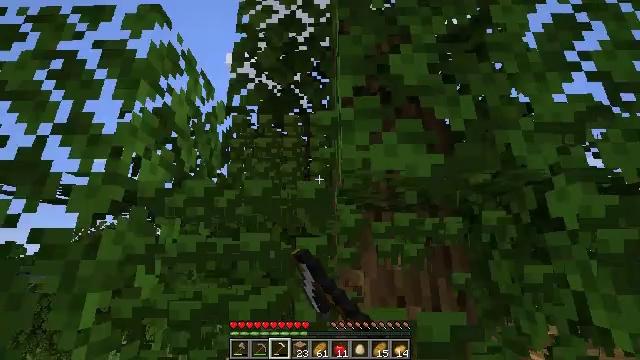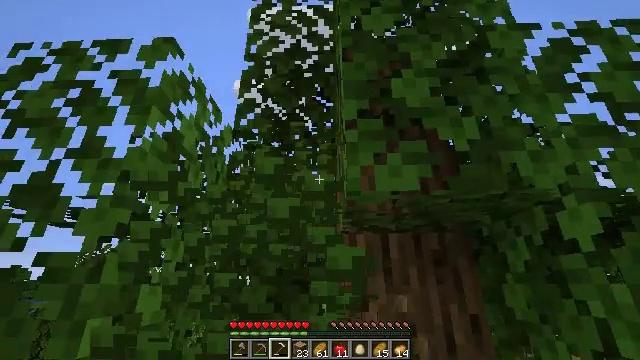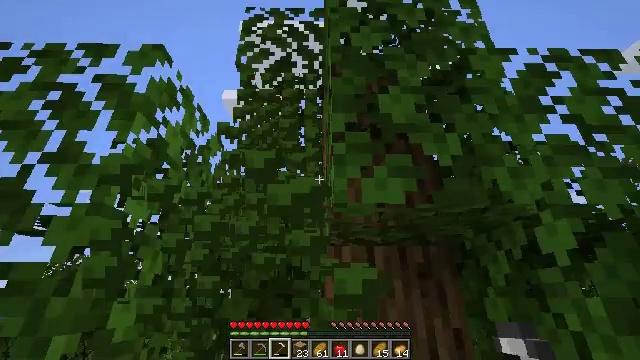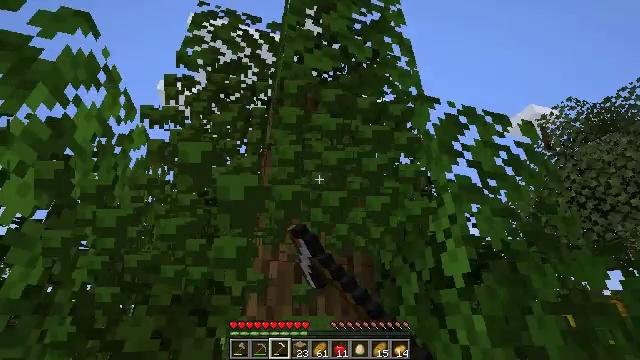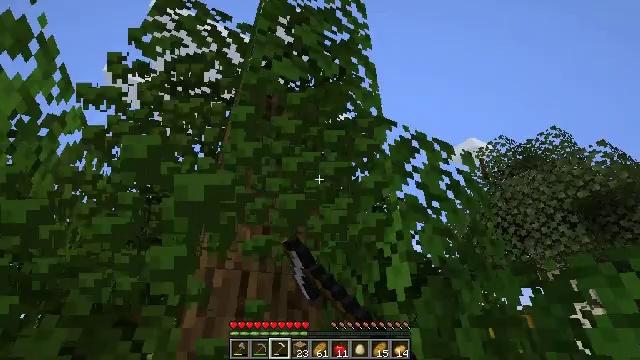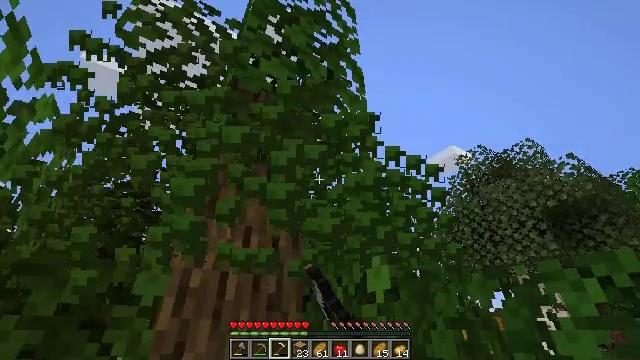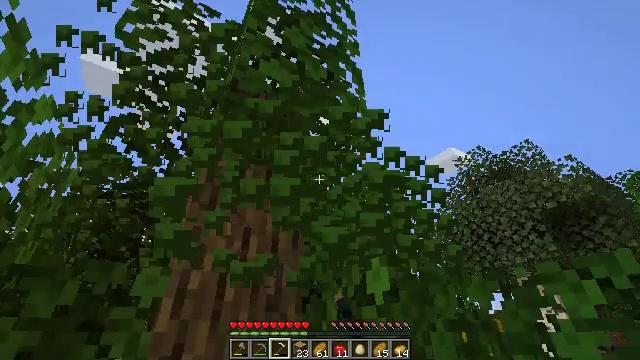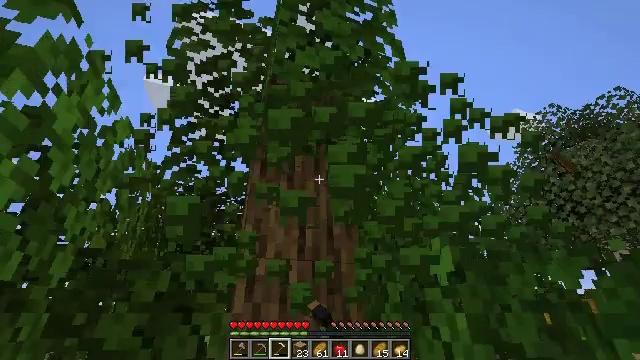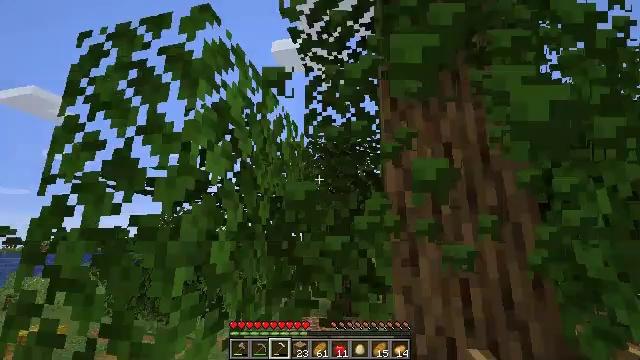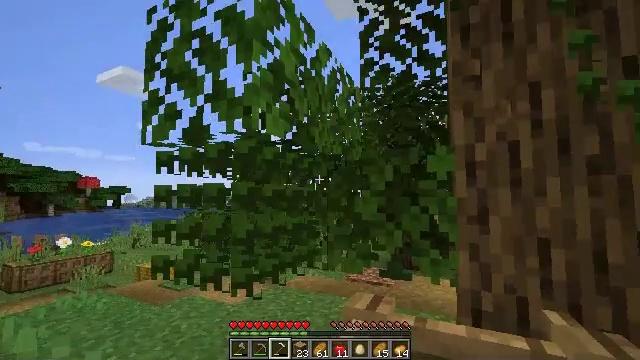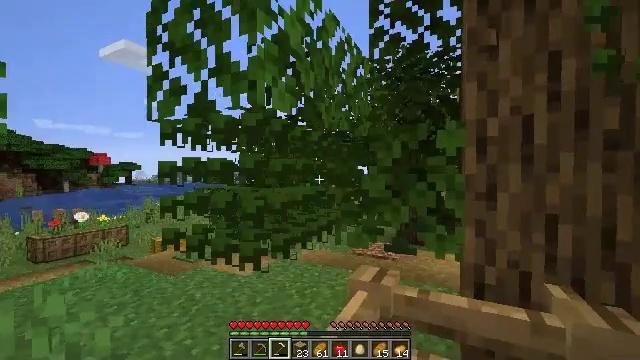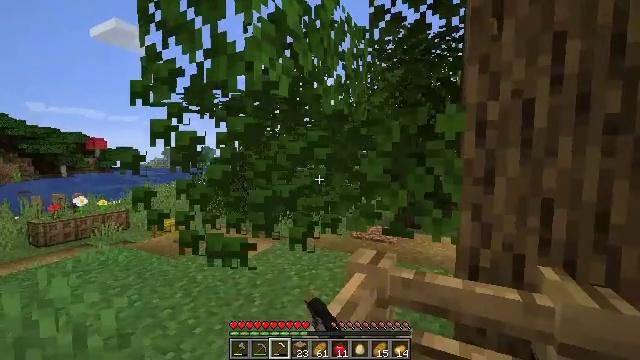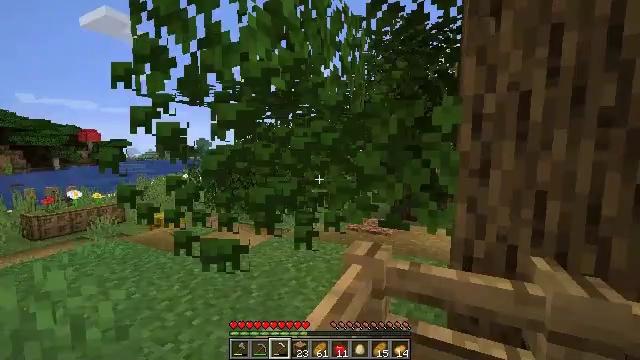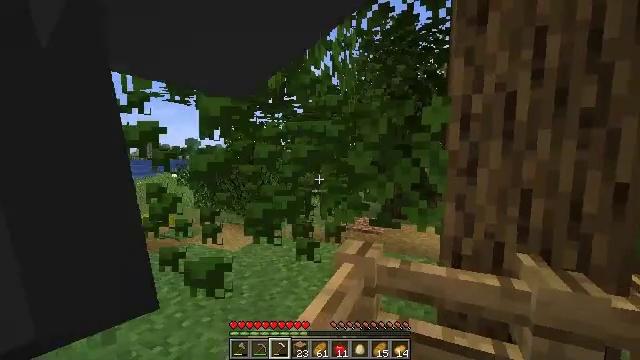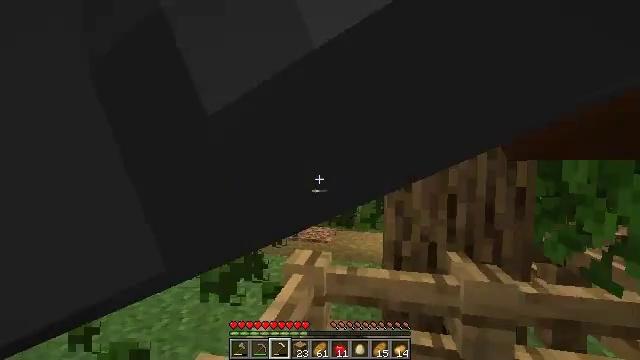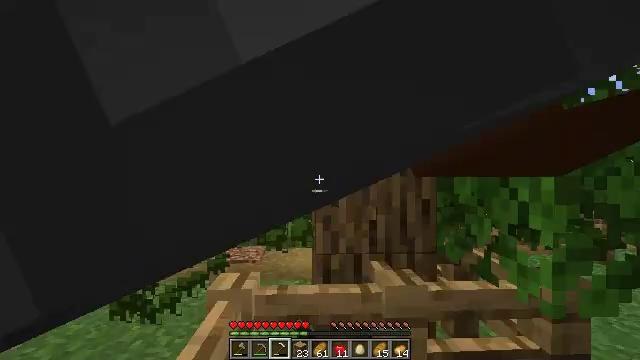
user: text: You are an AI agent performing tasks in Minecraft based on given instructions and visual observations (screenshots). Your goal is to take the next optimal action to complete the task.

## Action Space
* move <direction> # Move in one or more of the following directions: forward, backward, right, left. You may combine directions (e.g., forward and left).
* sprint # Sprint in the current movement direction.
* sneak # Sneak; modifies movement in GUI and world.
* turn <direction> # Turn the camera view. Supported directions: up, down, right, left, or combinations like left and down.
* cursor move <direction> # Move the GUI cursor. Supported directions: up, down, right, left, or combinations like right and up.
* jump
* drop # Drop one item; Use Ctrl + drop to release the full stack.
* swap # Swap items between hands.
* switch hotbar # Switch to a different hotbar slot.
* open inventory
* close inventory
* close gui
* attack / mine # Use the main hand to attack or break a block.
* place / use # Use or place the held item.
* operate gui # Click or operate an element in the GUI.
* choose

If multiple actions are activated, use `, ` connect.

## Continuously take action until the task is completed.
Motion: motion action
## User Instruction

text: Collect some oak leaves.
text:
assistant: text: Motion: turn left and up, attack / mine
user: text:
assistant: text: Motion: turn right and up, attack / mine
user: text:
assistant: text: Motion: turn right and up, attack / mine
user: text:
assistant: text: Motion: turn right and up, attack / mine
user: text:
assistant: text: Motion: turn right, attack / mine
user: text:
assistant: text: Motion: attack / mine
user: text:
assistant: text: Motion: turn left and down, attack / mine
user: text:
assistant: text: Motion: turn left and down, attack / mine
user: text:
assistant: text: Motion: turn left and down, attack / mine
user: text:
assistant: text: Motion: turn left and down, attack / mine
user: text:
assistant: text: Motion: turn down, attack / mine
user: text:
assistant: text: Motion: turn down, attack / mine
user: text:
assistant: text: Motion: turn right, attack / mine
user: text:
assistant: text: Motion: turn right and up, attack / mine
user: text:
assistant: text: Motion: turn right and up, attack / mine
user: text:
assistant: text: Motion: turn right and up, attack / mine
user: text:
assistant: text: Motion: turn right and up, attack / mine
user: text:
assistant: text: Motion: turn right and up, attack / mine
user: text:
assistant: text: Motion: turn right and up, attack / mine
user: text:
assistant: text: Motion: attack / mine
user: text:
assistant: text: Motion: move forward, attack / mine
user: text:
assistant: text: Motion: move forward, turn left and down, attack / mine
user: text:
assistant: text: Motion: move forward, turn left and down, attack / mine
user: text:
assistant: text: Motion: move forward, turn down, attack / mine
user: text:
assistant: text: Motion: move forward, turn down, attack / mine
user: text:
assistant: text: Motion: move forward, attack / mine
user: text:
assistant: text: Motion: move forward, turn right and up, attack / mine
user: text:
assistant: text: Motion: move forward, turn right and up, attack / mine
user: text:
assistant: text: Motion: move forward, turn left and up, attack / mine
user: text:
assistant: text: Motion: move forward, turn left and up, attack / mine